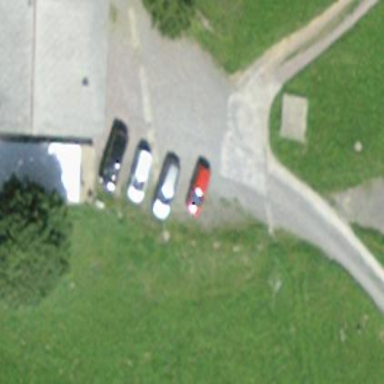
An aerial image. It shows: Parking area.